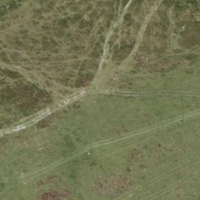
EUNIS habitat code: 23
Species observed at this site:
Arnica montana
Vaccinium uliginosum
Juniperus communis